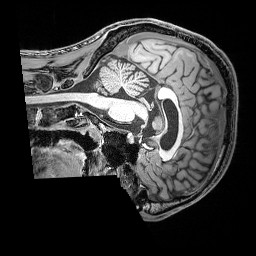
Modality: T1w
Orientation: sagittal
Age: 21
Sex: male
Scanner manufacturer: siemens
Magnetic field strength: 3 T
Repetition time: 2.53 s
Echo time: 0.00388 s